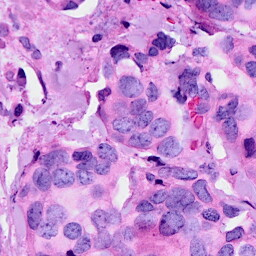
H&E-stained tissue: Breast